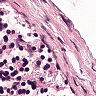
Metastatic tissue present: no